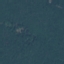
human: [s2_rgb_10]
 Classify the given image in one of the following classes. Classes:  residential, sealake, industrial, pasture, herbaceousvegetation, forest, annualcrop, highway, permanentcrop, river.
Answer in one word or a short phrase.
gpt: Forest